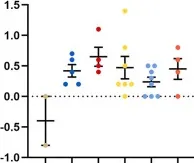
Overview of all known ACAN mutations. (C) The increasing SDS for each year (DeltaSDS/year) of patients with ACAN null mutations during GH treatment. G1, globular domain 1; IGD, interglobular domain; G2, globular domain 2; KS, keratin sulfate attachment domain; CS, chondroitin sulfate attachment domain; G3, globular domain 3; SDS, standard deviation scores. **p<0.01.
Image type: chart (chart)